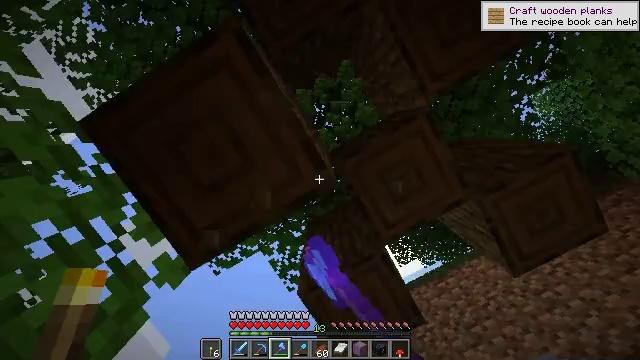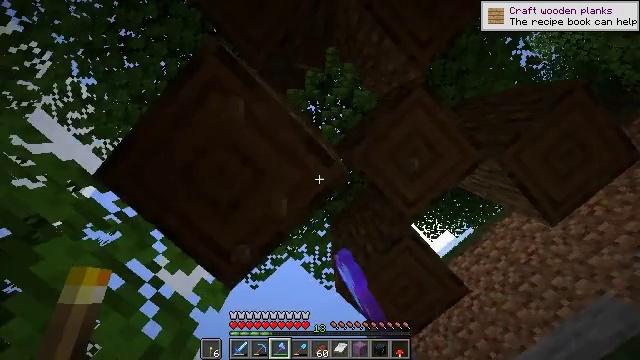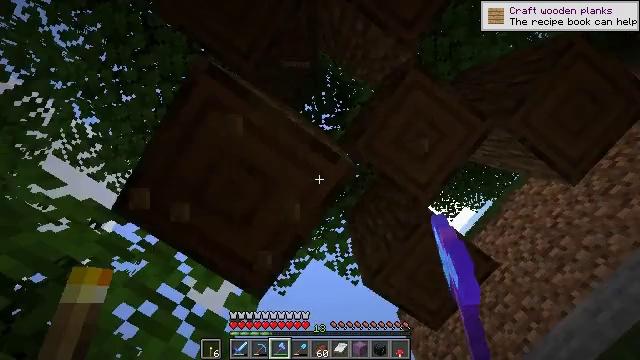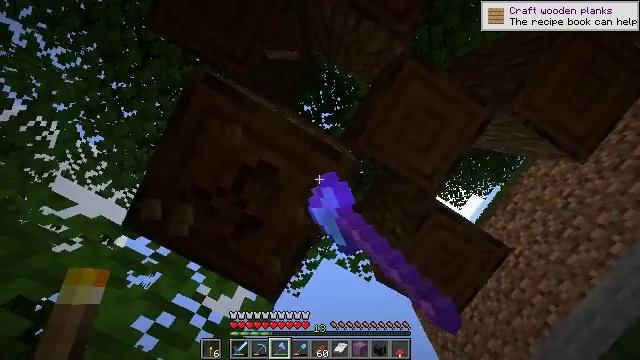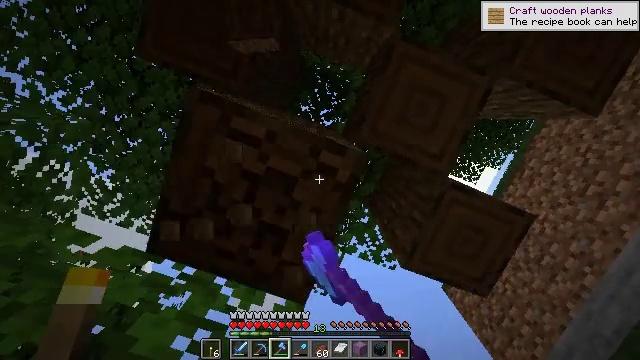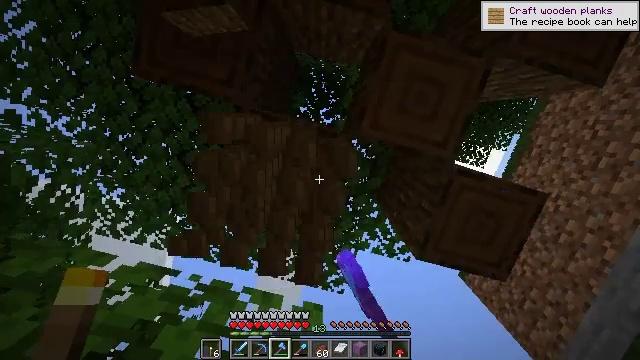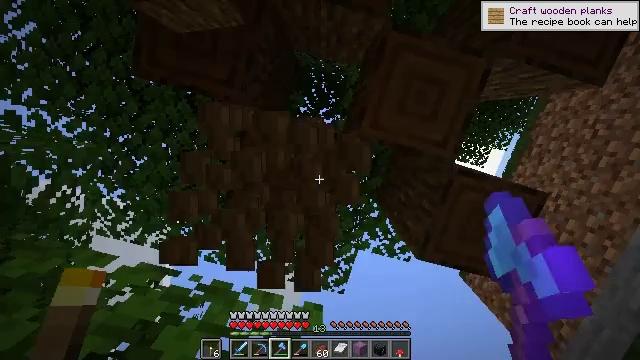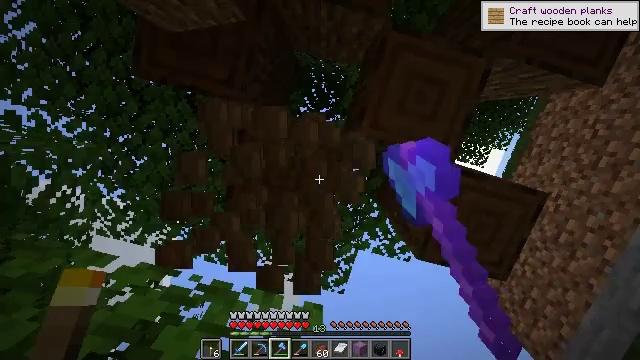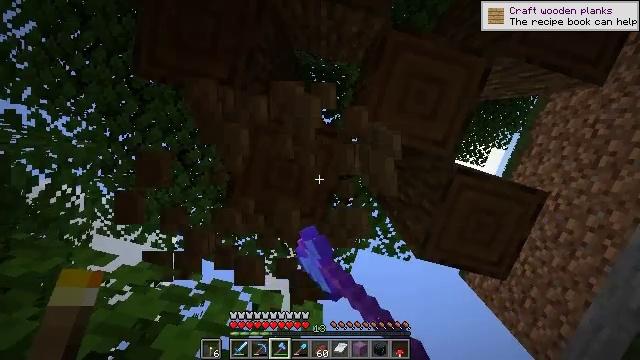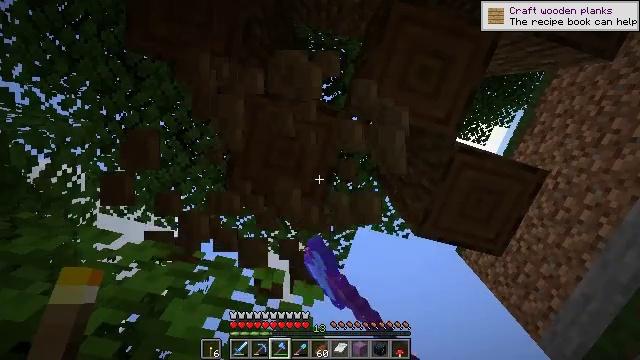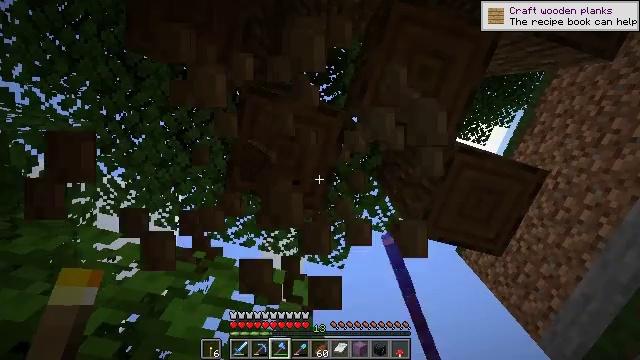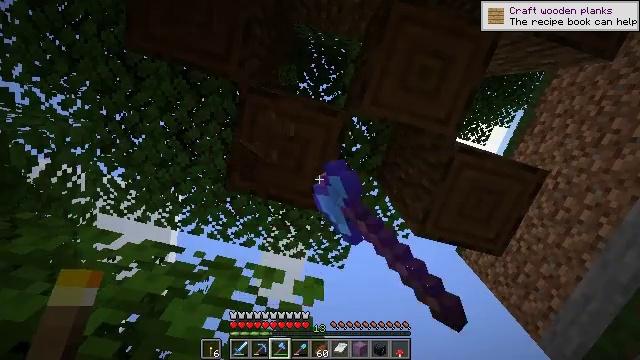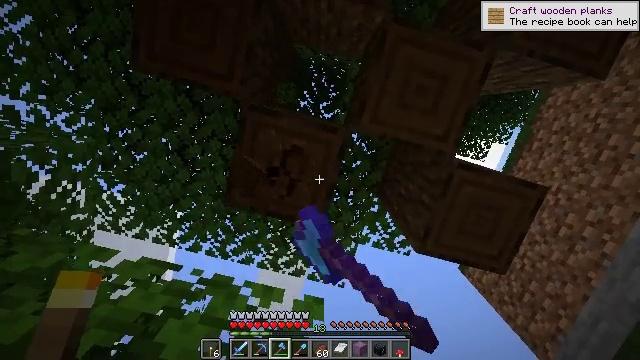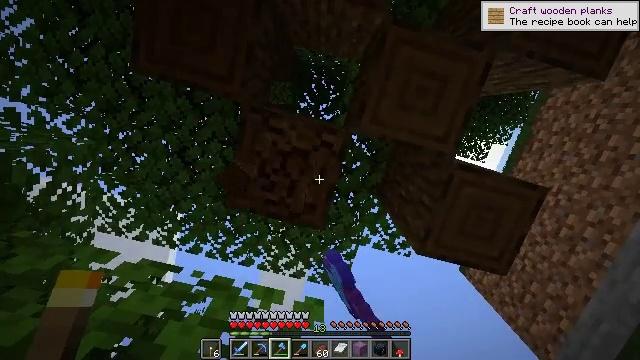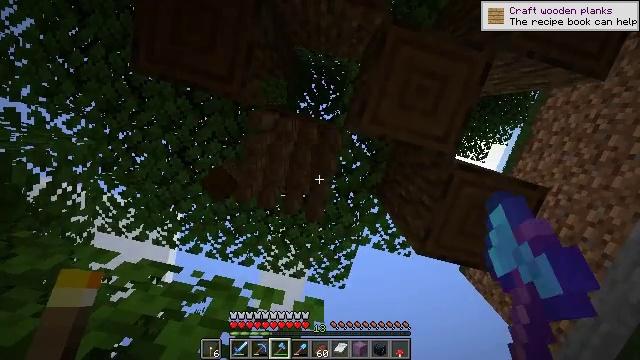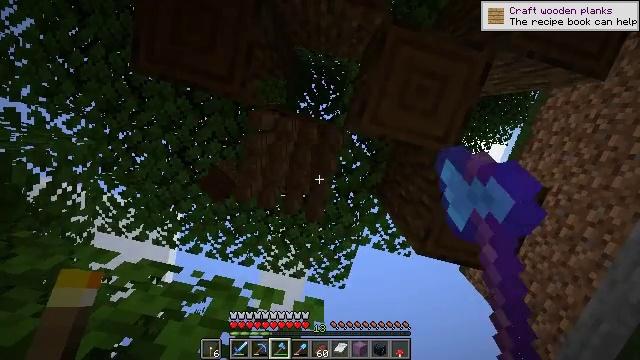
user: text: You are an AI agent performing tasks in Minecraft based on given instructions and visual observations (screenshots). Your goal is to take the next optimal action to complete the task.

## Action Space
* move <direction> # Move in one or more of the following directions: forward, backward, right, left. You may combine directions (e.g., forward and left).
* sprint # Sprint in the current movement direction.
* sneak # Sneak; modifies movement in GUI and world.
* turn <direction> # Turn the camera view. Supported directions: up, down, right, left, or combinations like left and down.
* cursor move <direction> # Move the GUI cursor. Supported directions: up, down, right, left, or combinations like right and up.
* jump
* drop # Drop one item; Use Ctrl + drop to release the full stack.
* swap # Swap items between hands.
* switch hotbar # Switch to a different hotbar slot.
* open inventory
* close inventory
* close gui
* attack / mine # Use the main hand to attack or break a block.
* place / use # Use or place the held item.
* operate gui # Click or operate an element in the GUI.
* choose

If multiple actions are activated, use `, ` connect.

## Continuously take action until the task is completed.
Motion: motion action
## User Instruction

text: Chop down the dark oak log.
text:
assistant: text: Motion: turn left, attack / mine
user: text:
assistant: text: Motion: turn left, attack / mine
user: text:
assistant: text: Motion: turn left, attack / mine
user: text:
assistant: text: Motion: turn left, attack / mine
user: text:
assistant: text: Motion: turn left, attack / mine
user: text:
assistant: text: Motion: attack / mine
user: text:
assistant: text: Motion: attack / mine
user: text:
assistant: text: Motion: attack / mine
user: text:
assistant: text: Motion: turn down, attack / mine
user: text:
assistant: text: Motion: attack / mine
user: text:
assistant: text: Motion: attack / mine
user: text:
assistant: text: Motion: turn up, attack / mine
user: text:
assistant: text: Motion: attack / mine
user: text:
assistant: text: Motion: attack / mine
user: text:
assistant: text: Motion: attack / mine
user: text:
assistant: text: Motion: attack / mine
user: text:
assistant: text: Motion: turn right, attack / mine
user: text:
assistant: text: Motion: move right, turn right, attack / mine
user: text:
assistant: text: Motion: move right, turn right and up, attack / mine
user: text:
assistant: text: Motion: move right, turn right and up, attack / mine
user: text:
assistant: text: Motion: move right, turn right and up, attack / mine
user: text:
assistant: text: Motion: move right, turn right, attack / mine
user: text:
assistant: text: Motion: turn right and down, attack / mine
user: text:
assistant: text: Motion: turn right, attack / mine
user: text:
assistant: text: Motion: attack / mine
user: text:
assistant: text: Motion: turn down, attack / mine
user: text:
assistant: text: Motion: turn left and down, attack / mine
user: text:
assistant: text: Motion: attack / mine
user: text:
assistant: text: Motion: attack / mine
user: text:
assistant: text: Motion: turn right and down, attack / mine